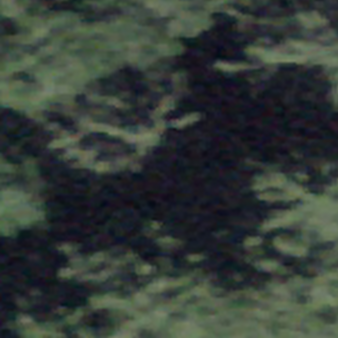
Label: other